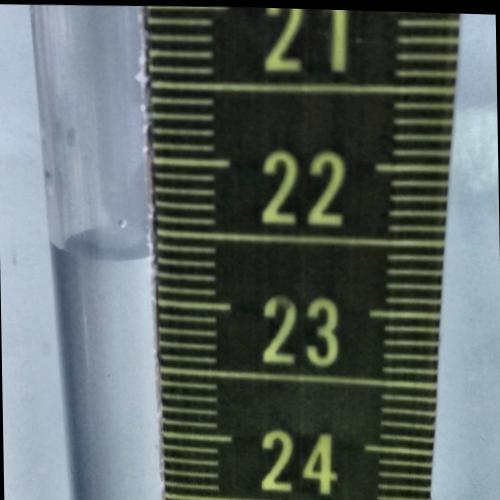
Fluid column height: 22.7 cm